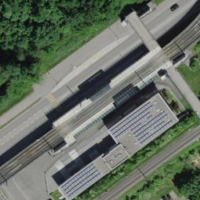
EUNIS habitat code: 54
Species observed at this site:
Knautia arvensis